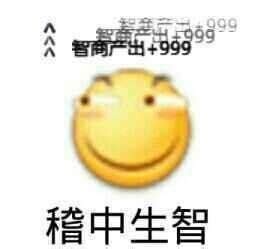
Label: emoji